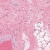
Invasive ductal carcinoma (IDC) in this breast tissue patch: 0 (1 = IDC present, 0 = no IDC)